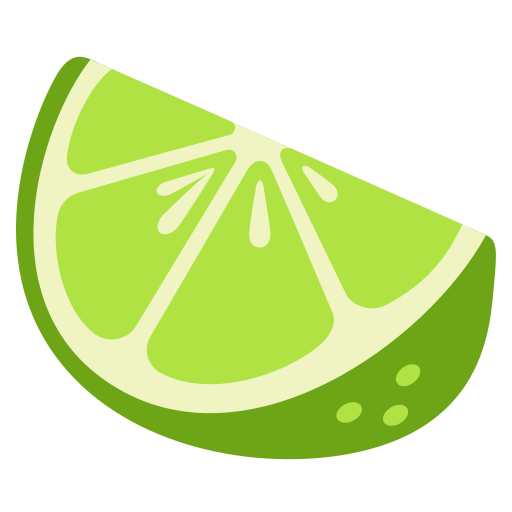
Emoji: 🍋‍🟩